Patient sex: M
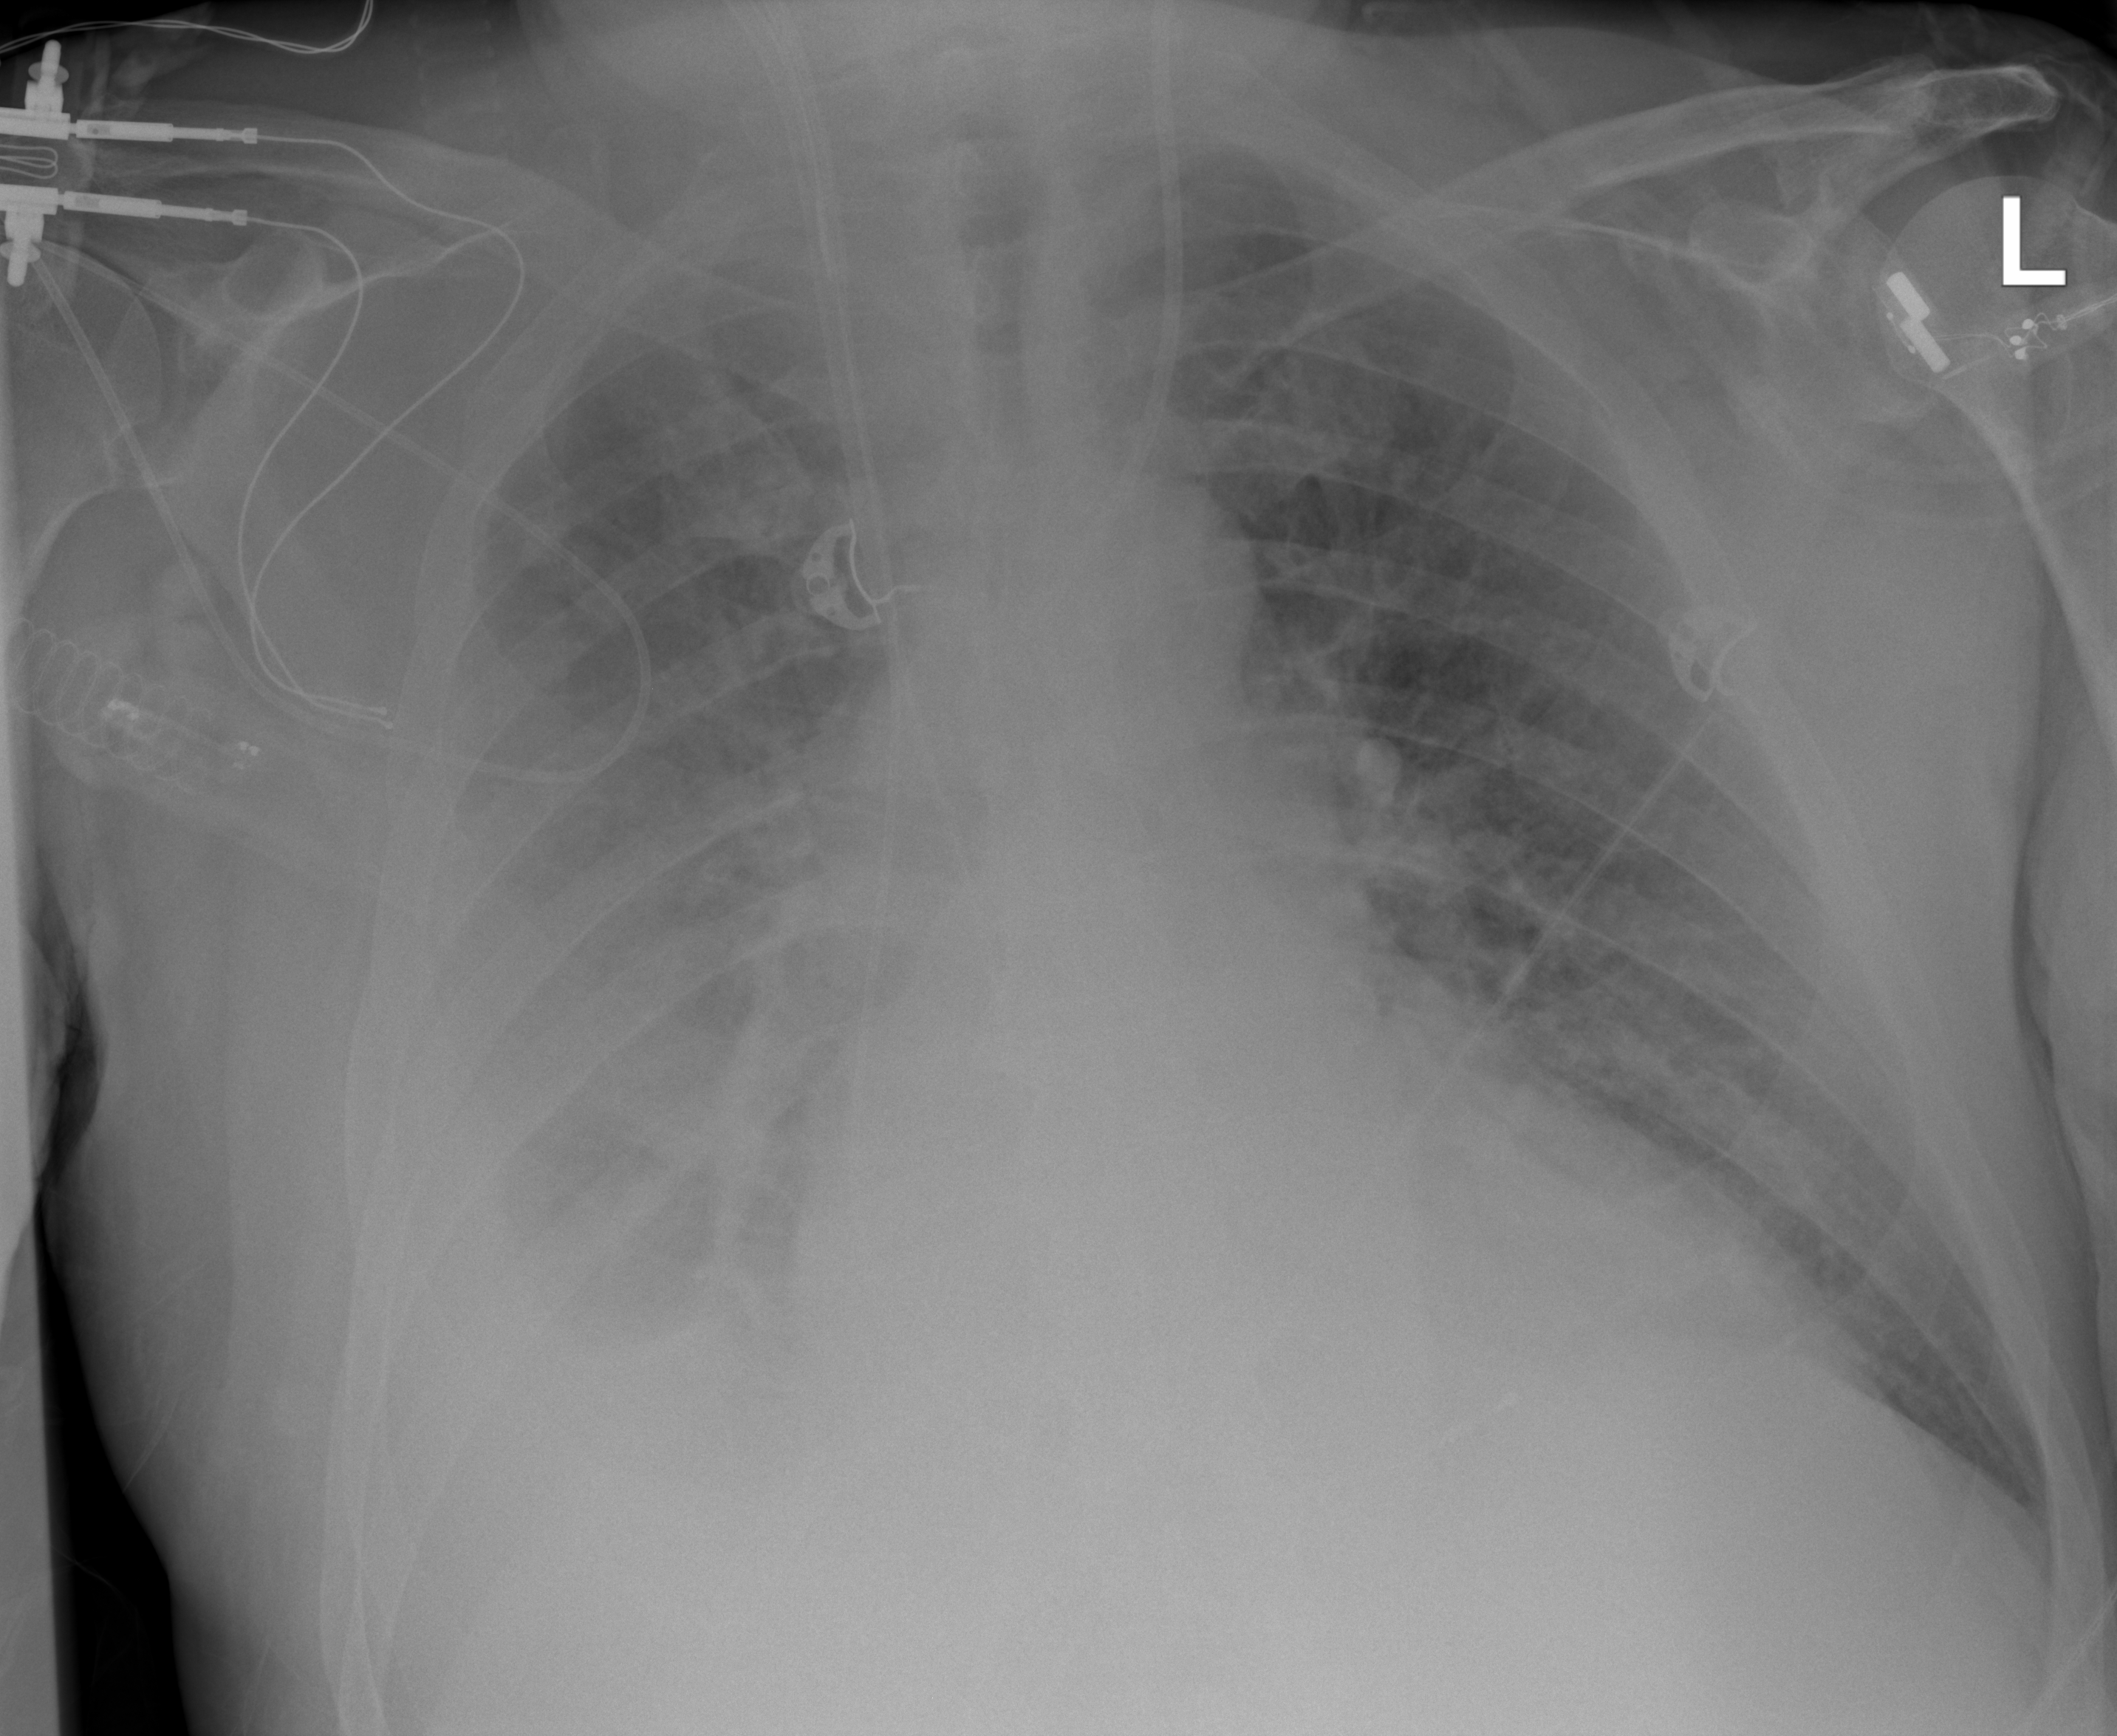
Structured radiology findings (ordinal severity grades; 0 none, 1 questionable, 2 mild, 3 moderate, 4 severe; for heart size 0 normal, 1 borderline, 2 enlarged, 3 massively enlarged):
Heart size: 0
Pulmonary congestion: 3
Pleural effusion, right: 3
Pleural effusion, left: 1
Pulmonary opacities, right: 1
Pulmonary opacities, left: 1
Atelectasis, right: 3
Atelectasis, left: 1